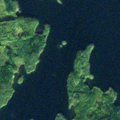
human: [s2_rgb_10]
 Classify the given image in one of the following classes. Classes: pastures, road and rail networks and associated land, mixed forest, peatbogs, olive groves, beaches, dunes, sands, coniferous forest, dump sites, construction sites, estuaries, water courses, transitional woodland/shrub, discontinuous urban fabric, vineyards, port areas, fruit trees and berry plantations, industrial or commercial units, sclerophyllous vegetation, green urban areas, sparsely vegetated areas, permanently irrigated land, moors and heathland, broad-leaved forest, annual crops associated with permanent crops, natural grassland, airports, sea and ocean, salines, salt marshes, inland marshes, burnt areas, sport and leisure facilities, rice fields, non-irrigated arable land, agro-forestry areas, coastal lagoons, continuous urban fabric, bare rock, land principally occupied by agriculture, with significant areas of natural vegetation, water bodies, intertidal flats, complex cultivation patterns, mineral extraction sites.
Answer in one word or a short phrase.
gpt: coniferous forest, mixed forest, water bodies